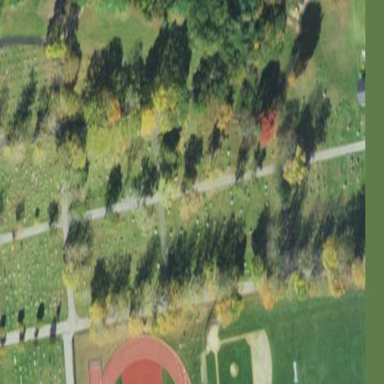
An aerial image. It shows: Cemetery.